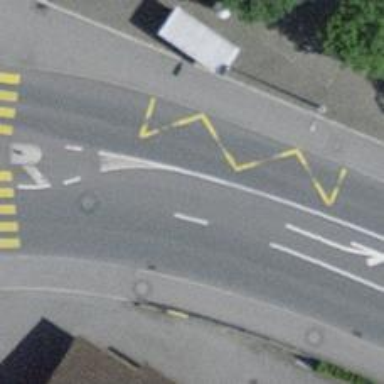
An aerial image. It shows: Public transport stop position.